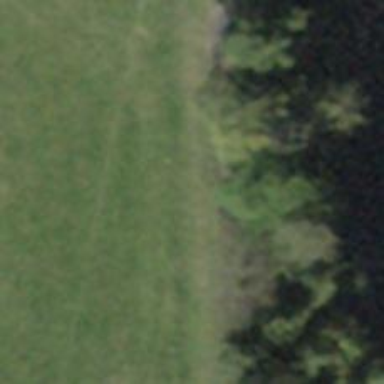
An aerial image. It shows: Bench.